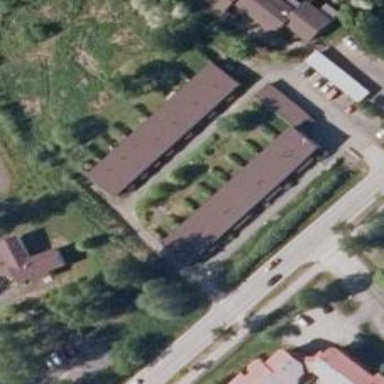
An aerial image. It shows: Terrace building.